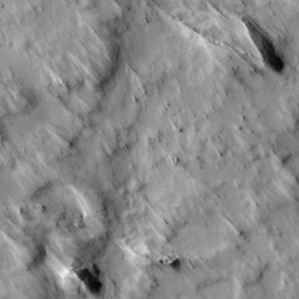
Label: non_frost